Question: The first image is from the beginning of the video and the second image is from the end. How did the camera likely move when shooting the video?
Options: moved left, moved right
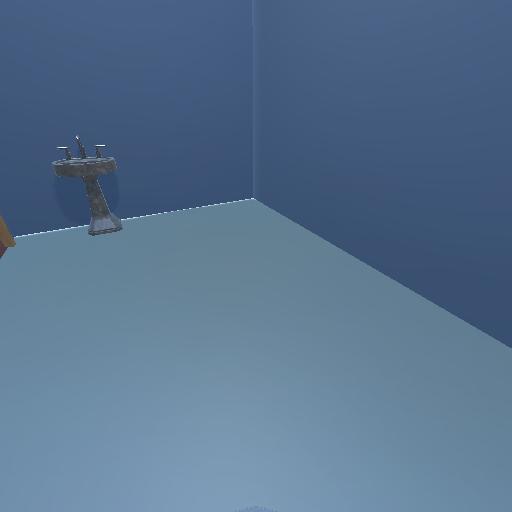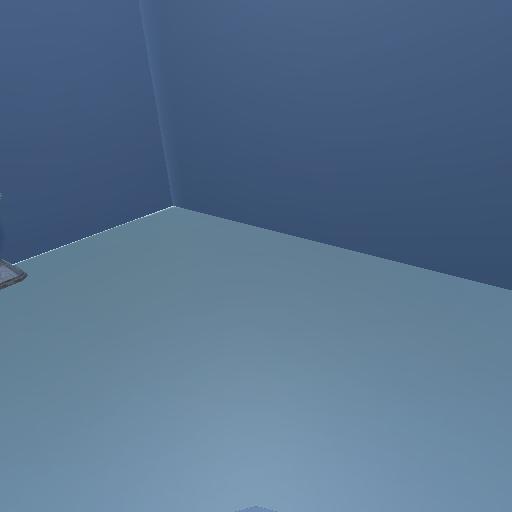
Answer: moved left